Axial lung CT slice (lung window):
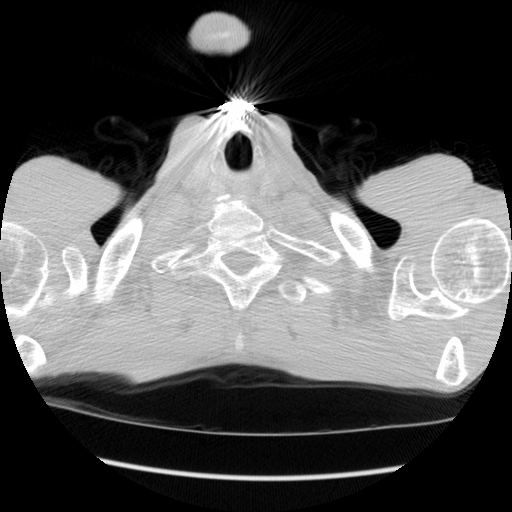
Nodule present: no